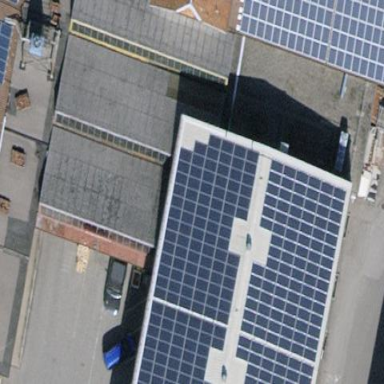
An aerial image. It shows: Solar power generator using photovoltaic panels.